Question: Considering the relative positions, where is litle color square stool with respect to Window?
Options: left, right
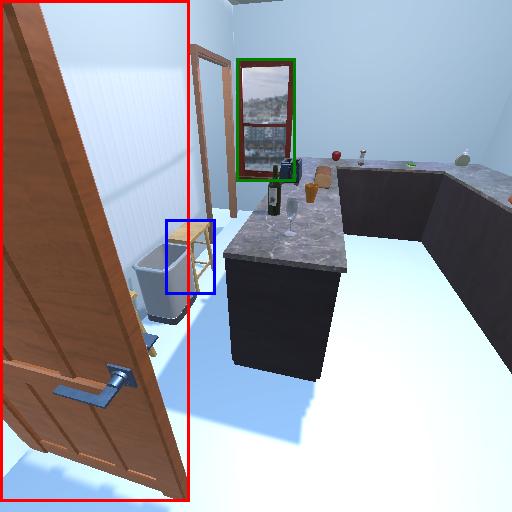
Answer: left